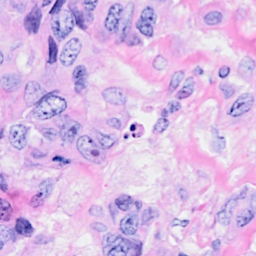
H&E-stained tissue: Breast